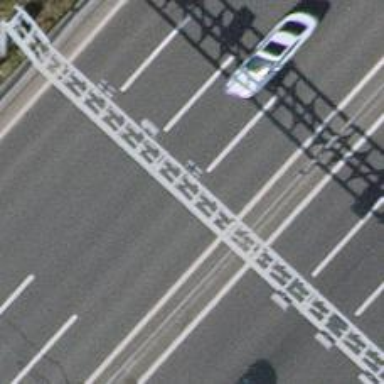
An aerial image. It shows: Gantry with signals.